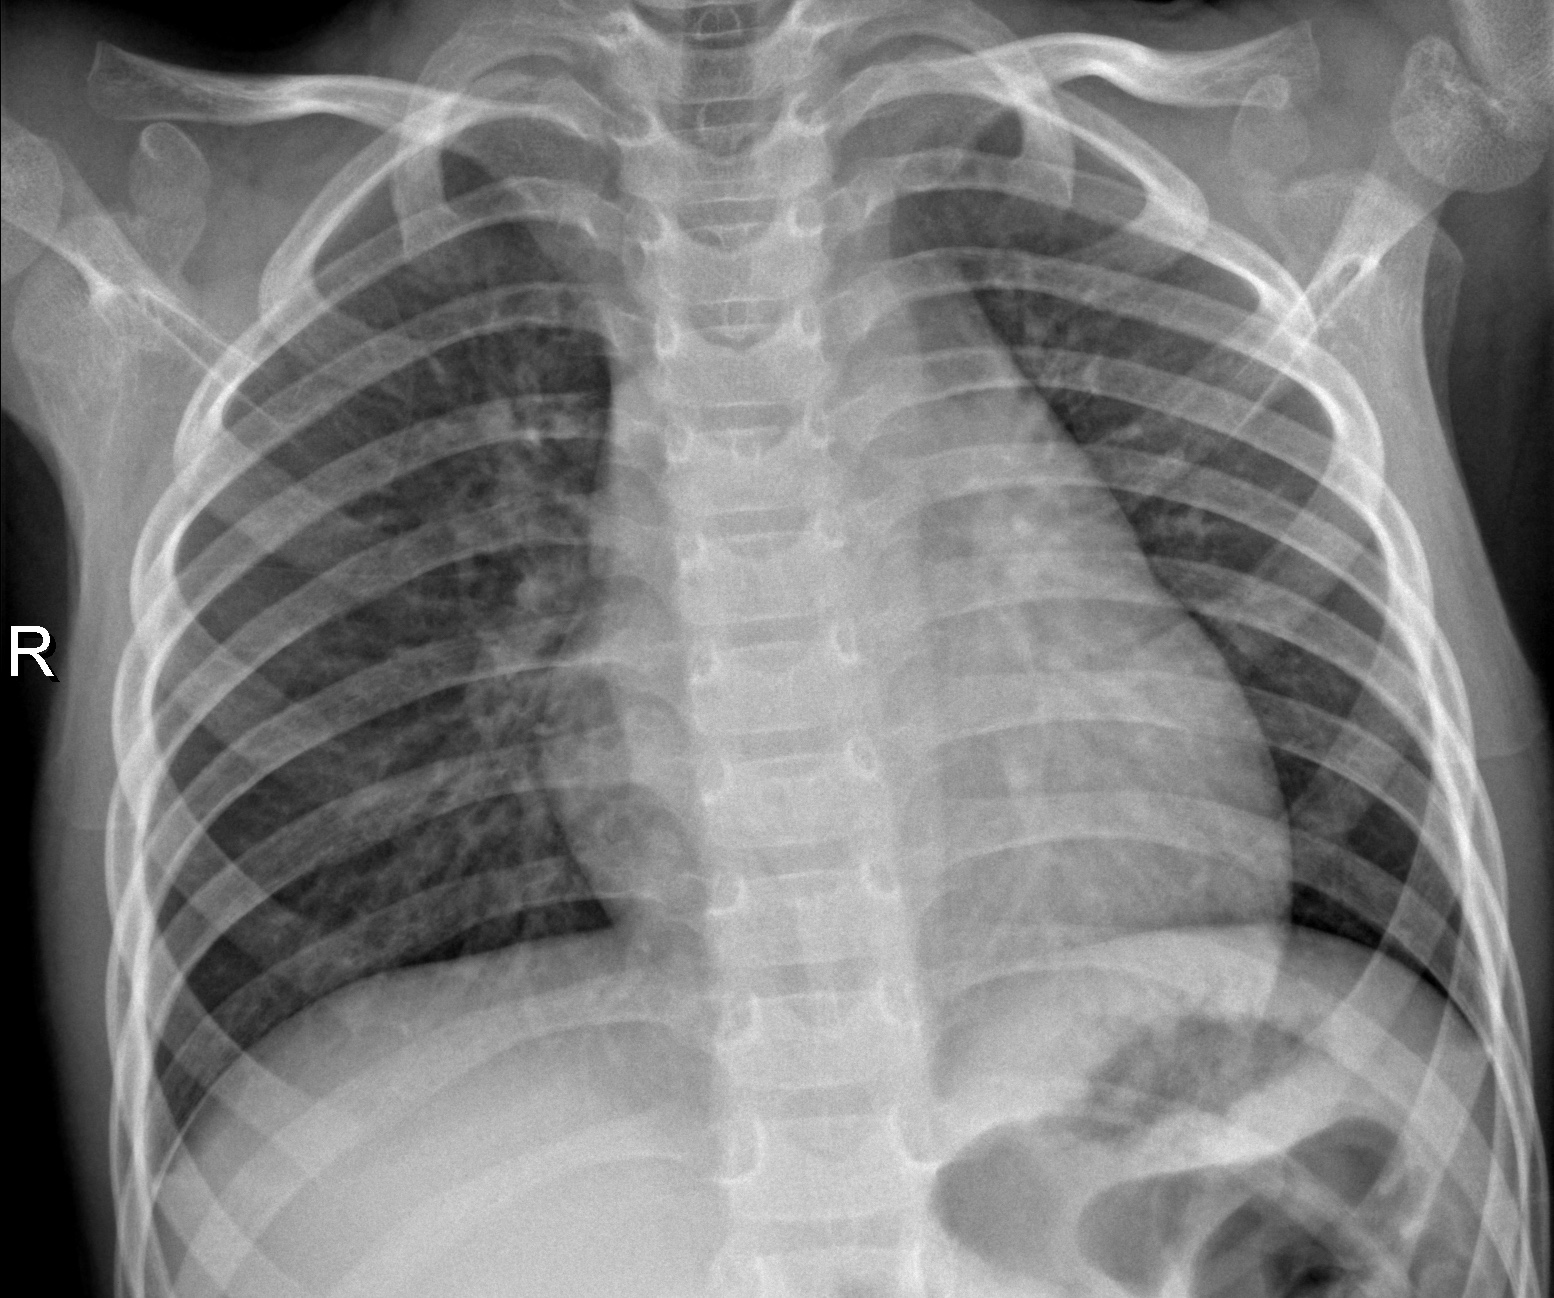
Diagnosis: NORMAL